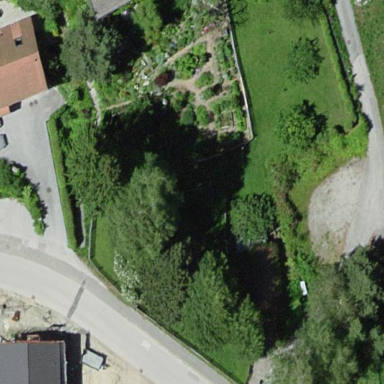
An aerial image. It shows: Garden that is leisure land.